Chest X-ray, AP view. Patient: 28 years old, sex M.
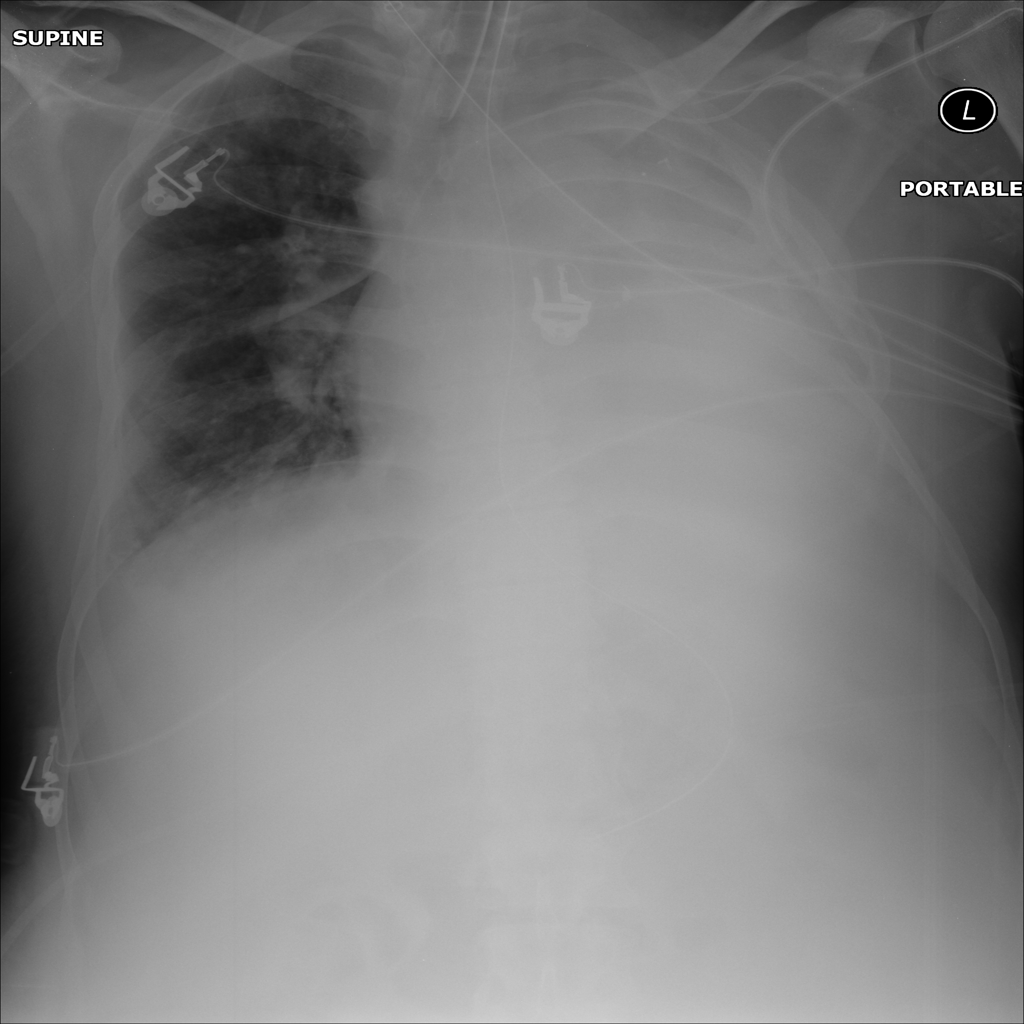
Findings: Atelectasis